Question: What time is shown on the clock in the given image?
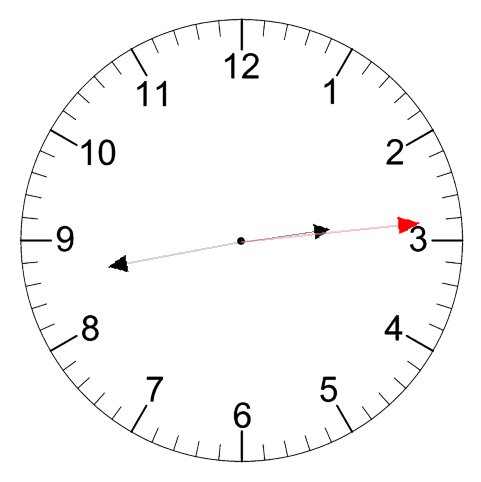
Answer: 02:43:14